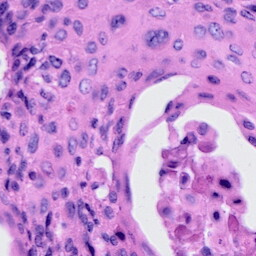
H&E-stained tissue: Cervix